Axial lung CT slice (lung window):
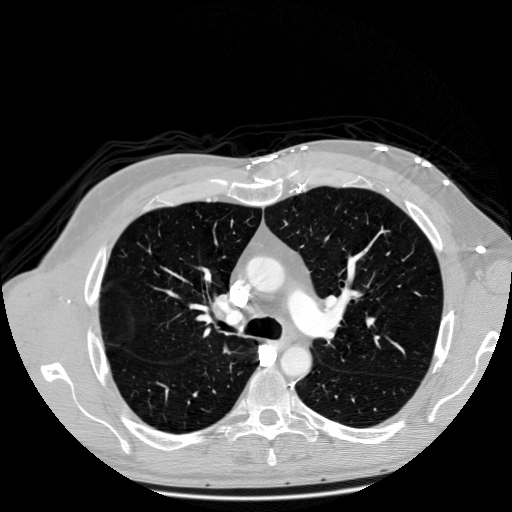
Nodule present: no